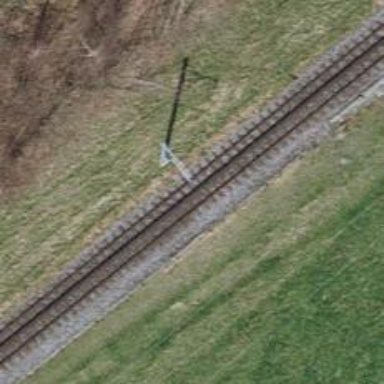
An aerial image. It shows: Solitary milestone along the railway.